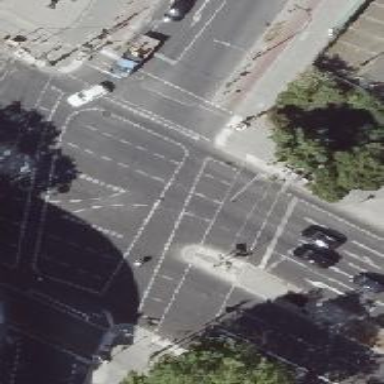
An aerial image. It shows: Secondary road with asphalt surface. There is share busway on the right side for cyclists.